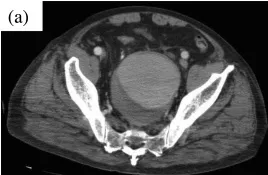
Initial contrast-enhanced CT findings. . (a) An isolated internal iliac artery aneurysm (IIAA; maximum diameter, 90 mm) occupying the pelvic cavity.
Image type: radiology (ct)